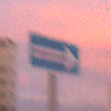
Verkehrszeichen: EinbahnstrasseRechtsweisend
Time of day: SunriseSunset
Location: Outdoor (Urban)
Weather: PartlyCloudy
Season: NotSpecified
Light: Natural